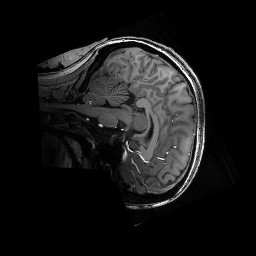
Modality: T1w
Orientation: sagittal
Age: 24
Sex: female
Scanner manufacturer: siemens
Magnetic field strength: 6.98 T
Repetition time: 3.1 s
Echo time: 0.00242 s